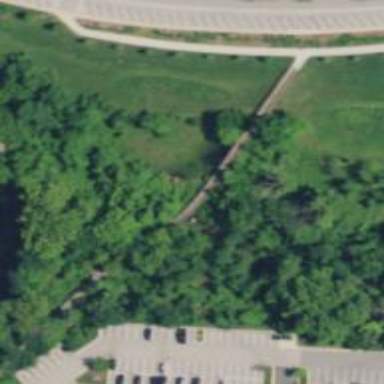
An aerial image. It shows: Footway bridge.